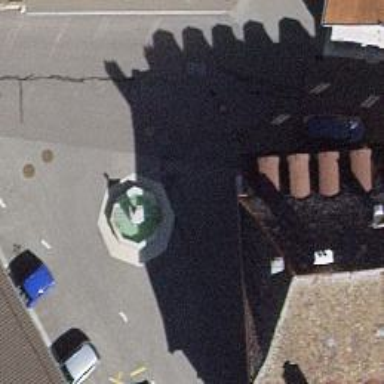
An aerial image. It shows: Beautiful fountain.